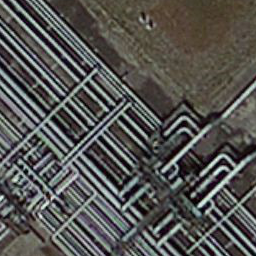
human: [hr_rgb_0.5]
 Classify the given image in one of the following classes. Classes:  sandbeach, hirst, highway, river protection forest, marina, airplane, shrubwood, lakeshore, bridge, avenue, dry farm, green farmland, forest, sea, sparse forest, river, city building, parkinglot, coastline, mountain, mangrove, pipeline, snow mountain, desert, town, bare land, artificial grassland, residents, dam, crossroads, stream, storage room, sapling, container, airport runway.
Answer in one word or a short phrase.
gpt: pipeline